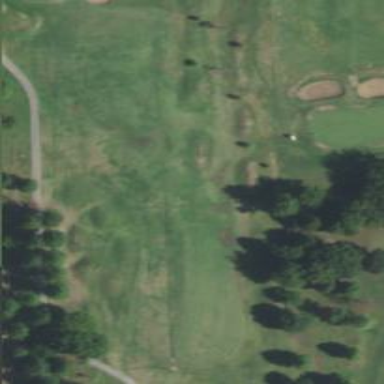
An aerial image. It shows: Golf hole.